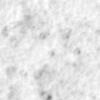
Label: no_change